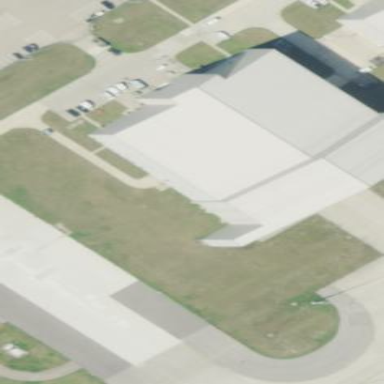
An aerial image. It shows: Hangar building at the airport.